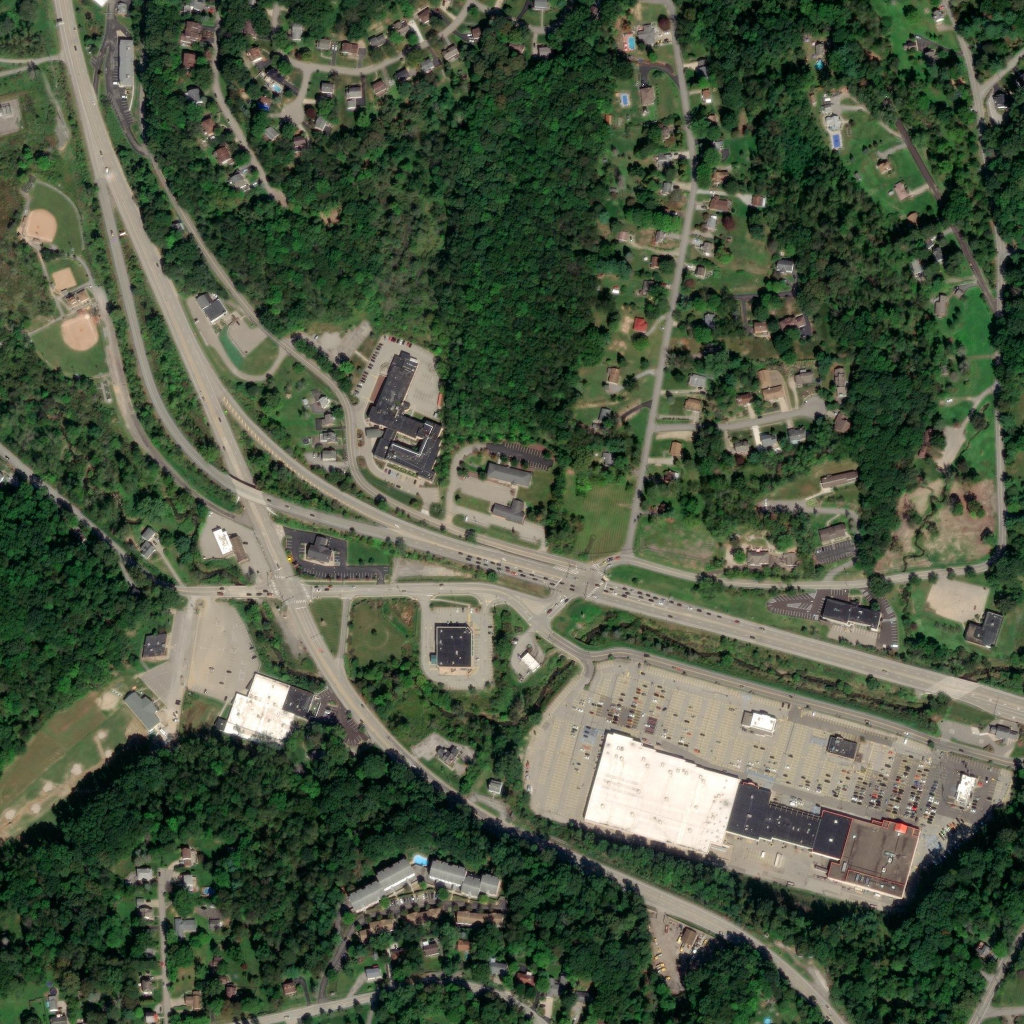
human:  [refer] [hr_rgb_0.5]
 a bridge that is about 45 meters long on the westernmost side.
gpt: <box>[[22, 46, 26, 49, 0]]</box>